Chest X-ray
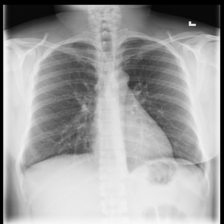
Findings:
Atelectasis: negative
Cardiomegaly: negative
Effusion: negative
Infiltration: negative
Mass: negative
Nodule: negative
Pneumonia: negative
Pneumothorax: negative
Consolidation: negative
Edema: negative
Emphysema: negative
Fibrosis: negative
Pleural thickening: negative
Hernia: negative